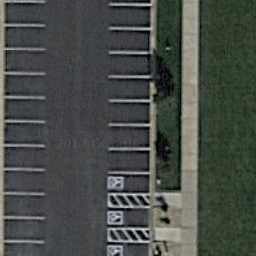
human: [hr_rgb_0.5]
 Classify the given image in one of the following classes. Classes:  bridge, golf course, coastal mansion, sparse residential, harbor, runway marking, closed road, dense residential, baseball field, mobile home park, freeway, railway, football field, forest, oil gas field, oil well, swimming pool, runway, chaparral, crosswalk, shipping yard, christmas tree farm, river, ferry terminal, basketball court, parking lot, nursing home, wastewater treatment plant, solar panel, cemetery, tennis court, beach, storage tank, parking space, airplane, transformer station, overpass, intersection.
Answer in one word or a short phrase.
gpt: parking space